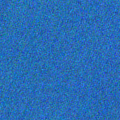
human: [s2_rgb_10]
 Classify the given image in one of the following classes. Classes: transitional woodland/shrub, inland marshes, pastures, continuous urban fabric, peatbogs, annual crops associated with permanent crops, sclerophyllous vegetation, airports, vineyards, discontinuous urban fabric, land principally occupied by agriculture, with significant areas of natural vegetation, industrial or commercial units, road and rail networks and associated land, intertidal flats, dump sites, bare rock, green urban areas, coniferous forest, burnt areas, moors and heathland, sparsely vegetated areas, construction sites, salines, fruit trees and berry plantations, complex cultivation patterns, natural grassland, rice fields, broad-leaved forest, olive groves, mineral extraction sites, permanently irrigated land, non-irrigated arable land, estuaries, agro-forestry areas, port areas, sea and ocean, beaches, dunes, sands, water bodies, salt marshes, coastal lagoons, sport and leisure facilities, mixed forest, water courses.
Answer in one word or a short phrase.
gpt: sea and ocean